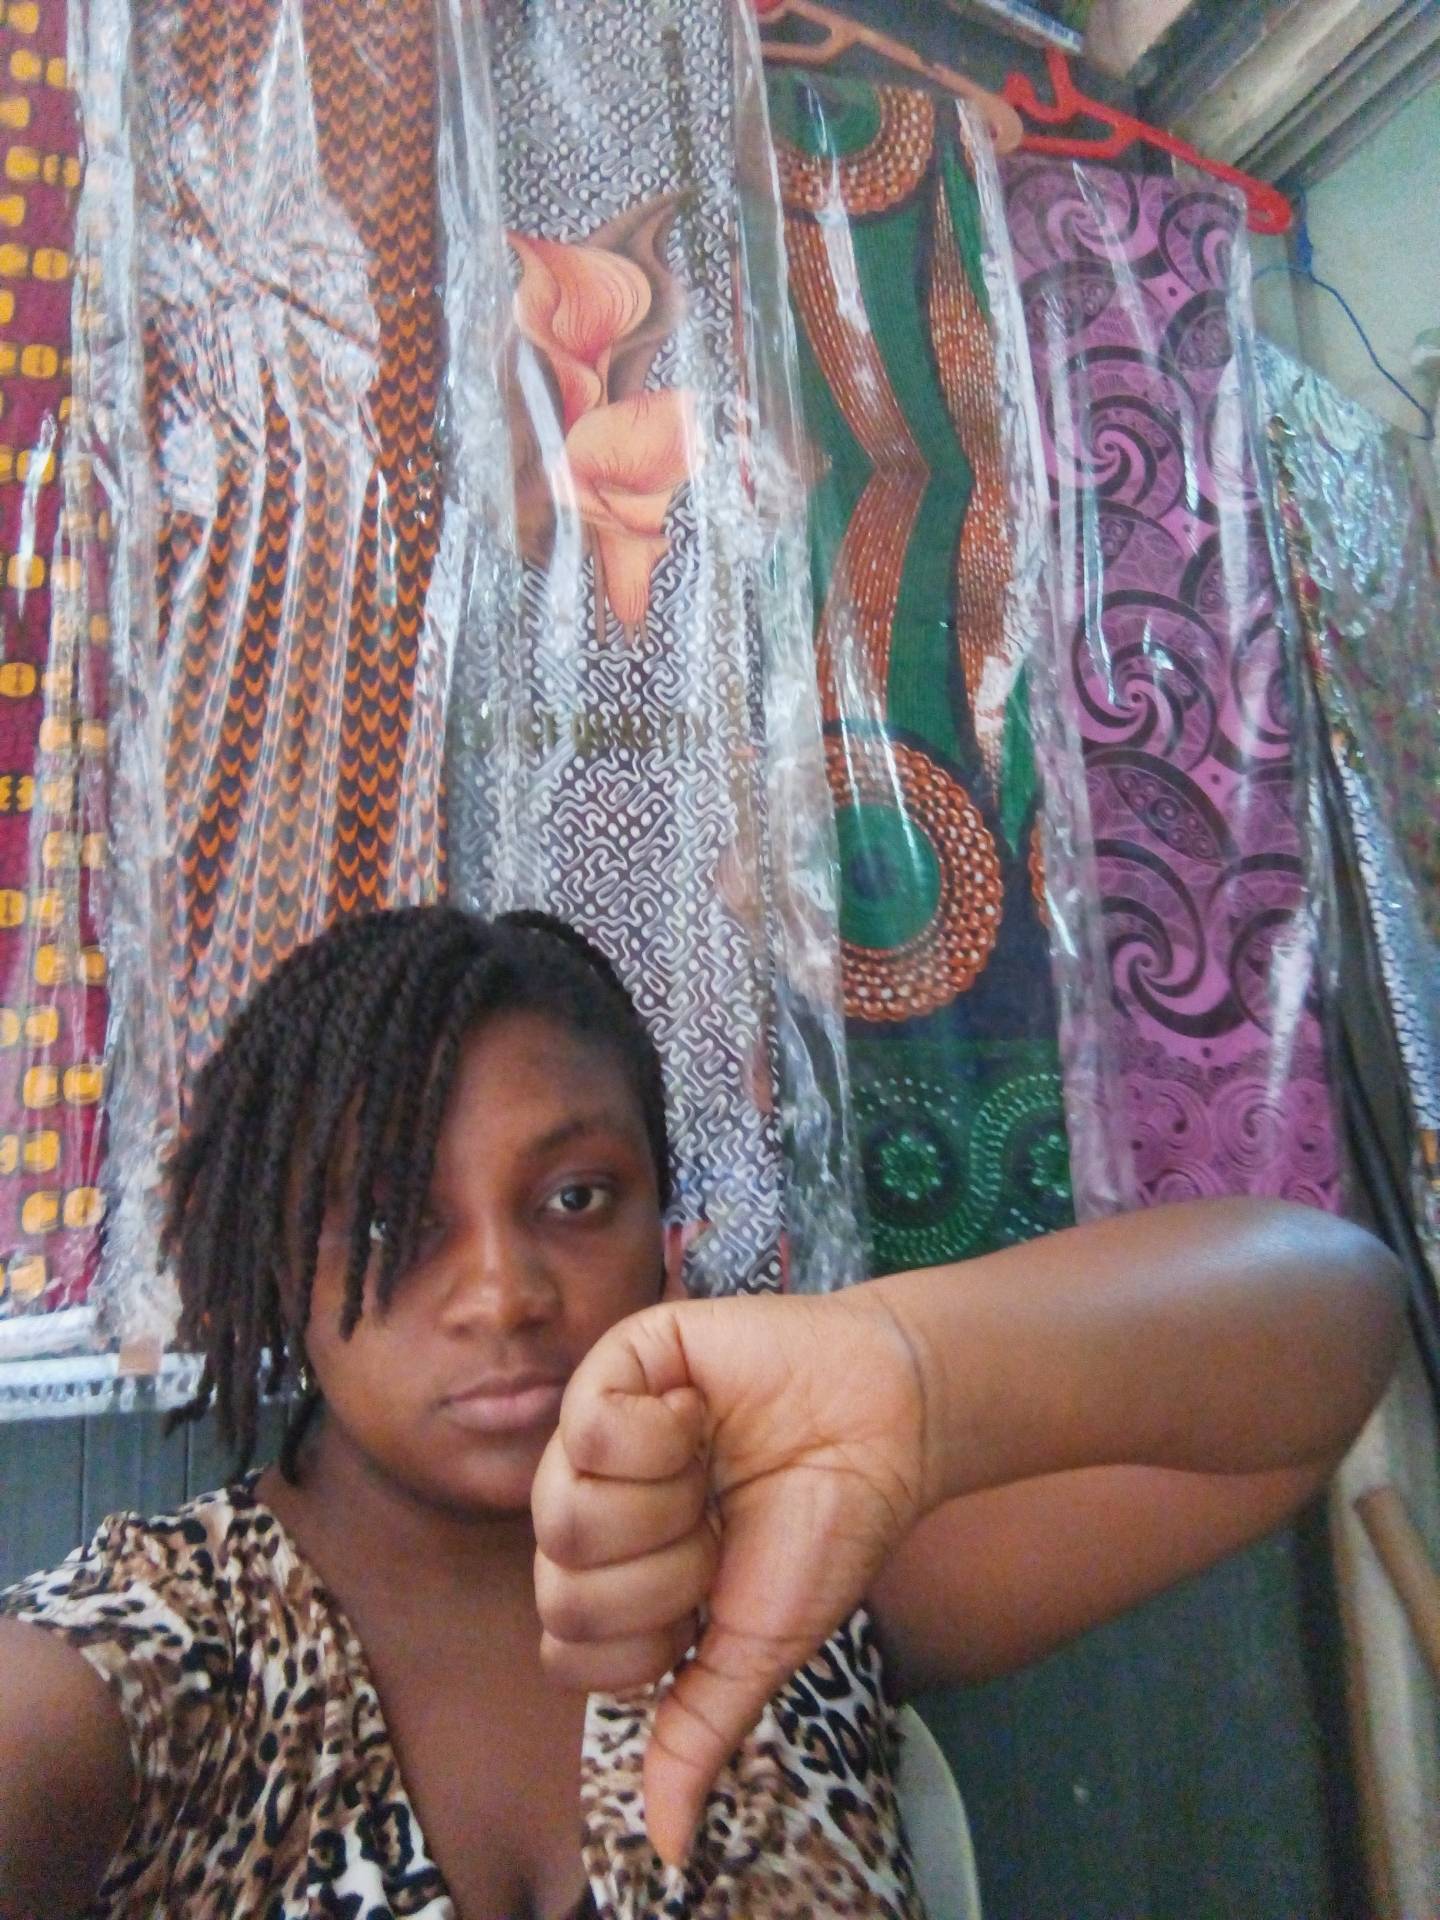
Label: noise